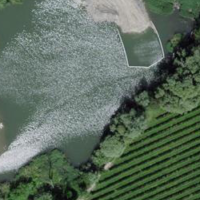
EUNIS habitat code: 14
Species observed at this site:
Muscicapa striata
Oriolus oriolus
Hippolais polyglotta